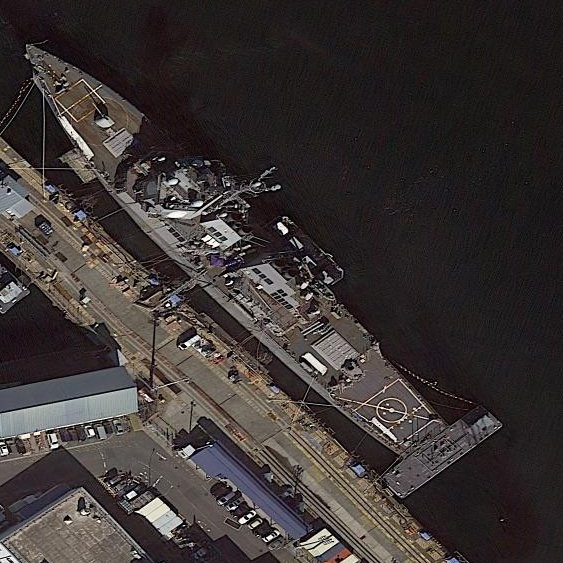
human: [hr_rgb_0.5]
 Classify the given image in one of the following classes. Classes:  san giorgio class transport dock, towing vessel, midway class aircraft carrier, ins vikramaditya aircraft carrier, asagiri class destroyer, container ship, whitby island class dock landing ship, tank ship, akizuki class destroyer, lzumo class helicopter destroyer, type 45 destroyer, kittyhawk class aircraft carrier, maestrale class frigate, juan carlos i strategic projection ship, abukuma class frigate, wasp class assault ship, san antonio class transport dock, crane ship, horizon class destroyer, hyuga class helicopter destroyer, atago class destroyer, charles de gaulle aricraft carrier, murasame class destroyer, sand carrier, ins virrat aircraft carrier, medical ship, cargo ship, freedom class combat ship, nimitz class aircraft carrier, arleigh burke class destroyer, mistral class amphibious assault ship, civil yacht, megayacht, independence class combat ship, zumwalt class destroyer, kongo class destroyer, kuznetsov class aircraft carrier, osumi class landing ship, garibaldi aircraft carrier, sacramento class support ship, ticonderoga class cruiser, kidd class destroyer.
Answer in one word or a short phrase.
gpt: Arleigh Burke class destroyer